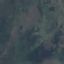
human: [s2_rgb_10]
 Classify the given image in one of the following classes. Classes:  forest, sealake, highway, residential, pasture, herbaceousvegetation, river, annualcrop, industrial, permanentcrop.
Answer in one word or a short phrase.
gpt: HerbaceousVegetation